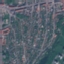
Land use / land cover: Residential